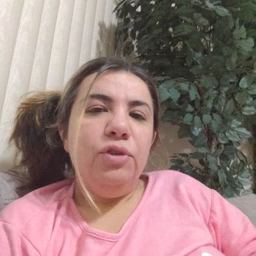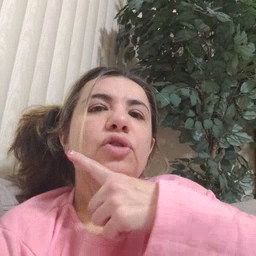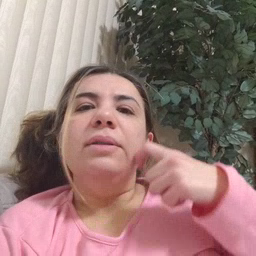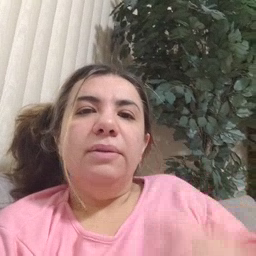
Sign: dry